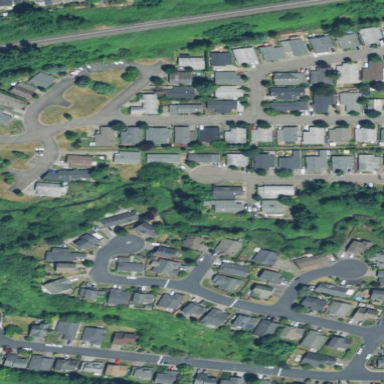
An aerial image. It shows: This residential area consists of single-family homes.